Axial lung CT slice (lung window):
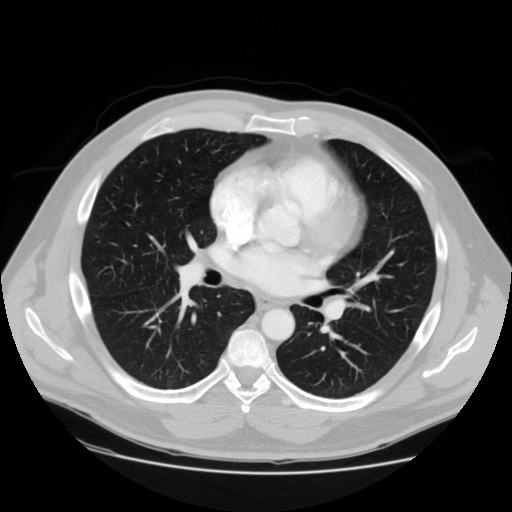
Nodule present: no